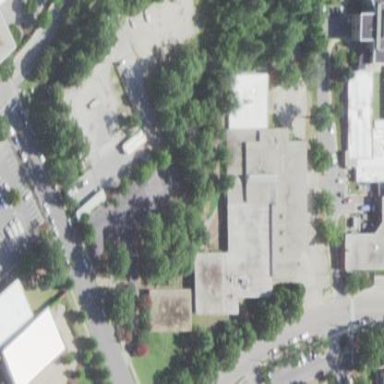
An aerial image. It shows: Commercial building.